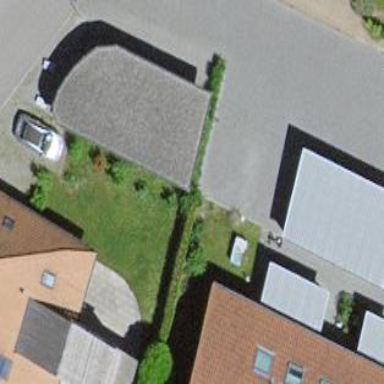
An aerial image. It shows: View of roof of building.